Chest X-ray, PA view. Patient: 47 years old, sex F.
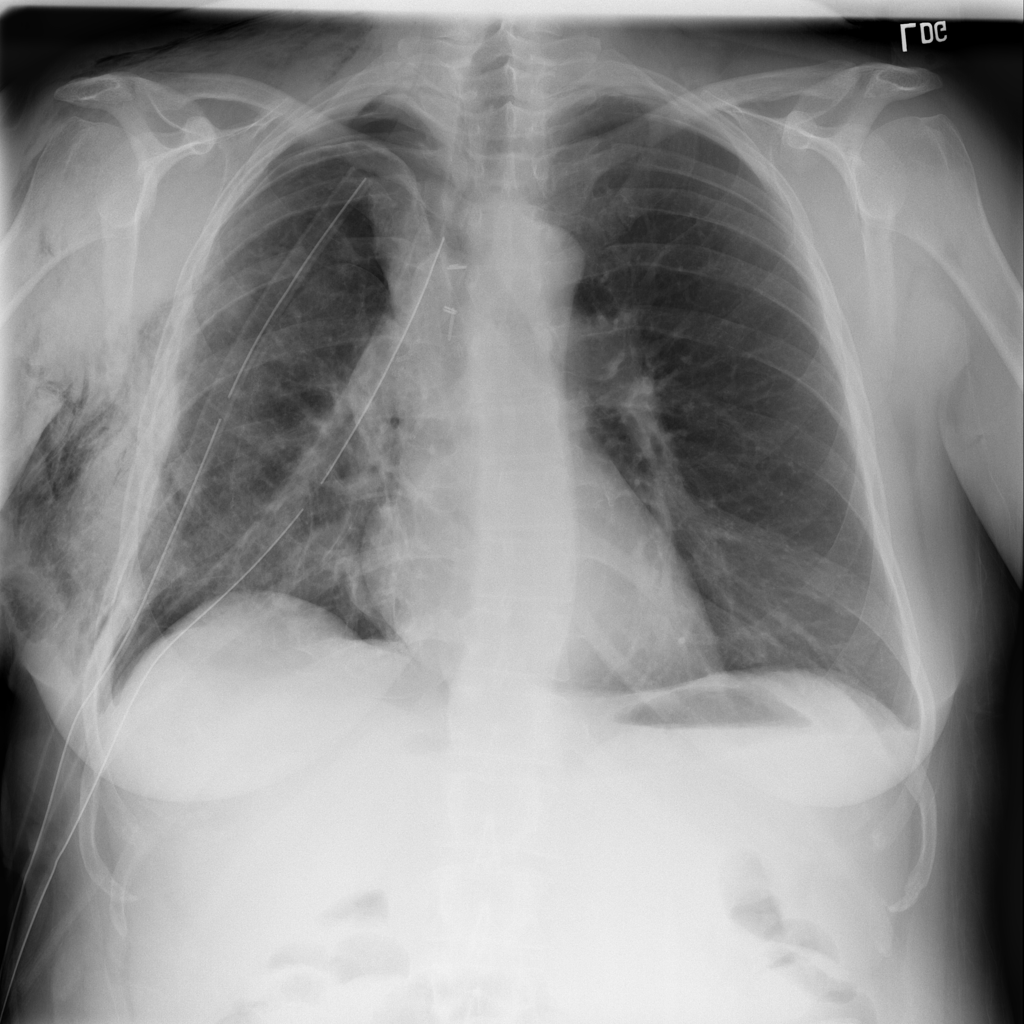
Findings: Infiltration, Pneumothorax